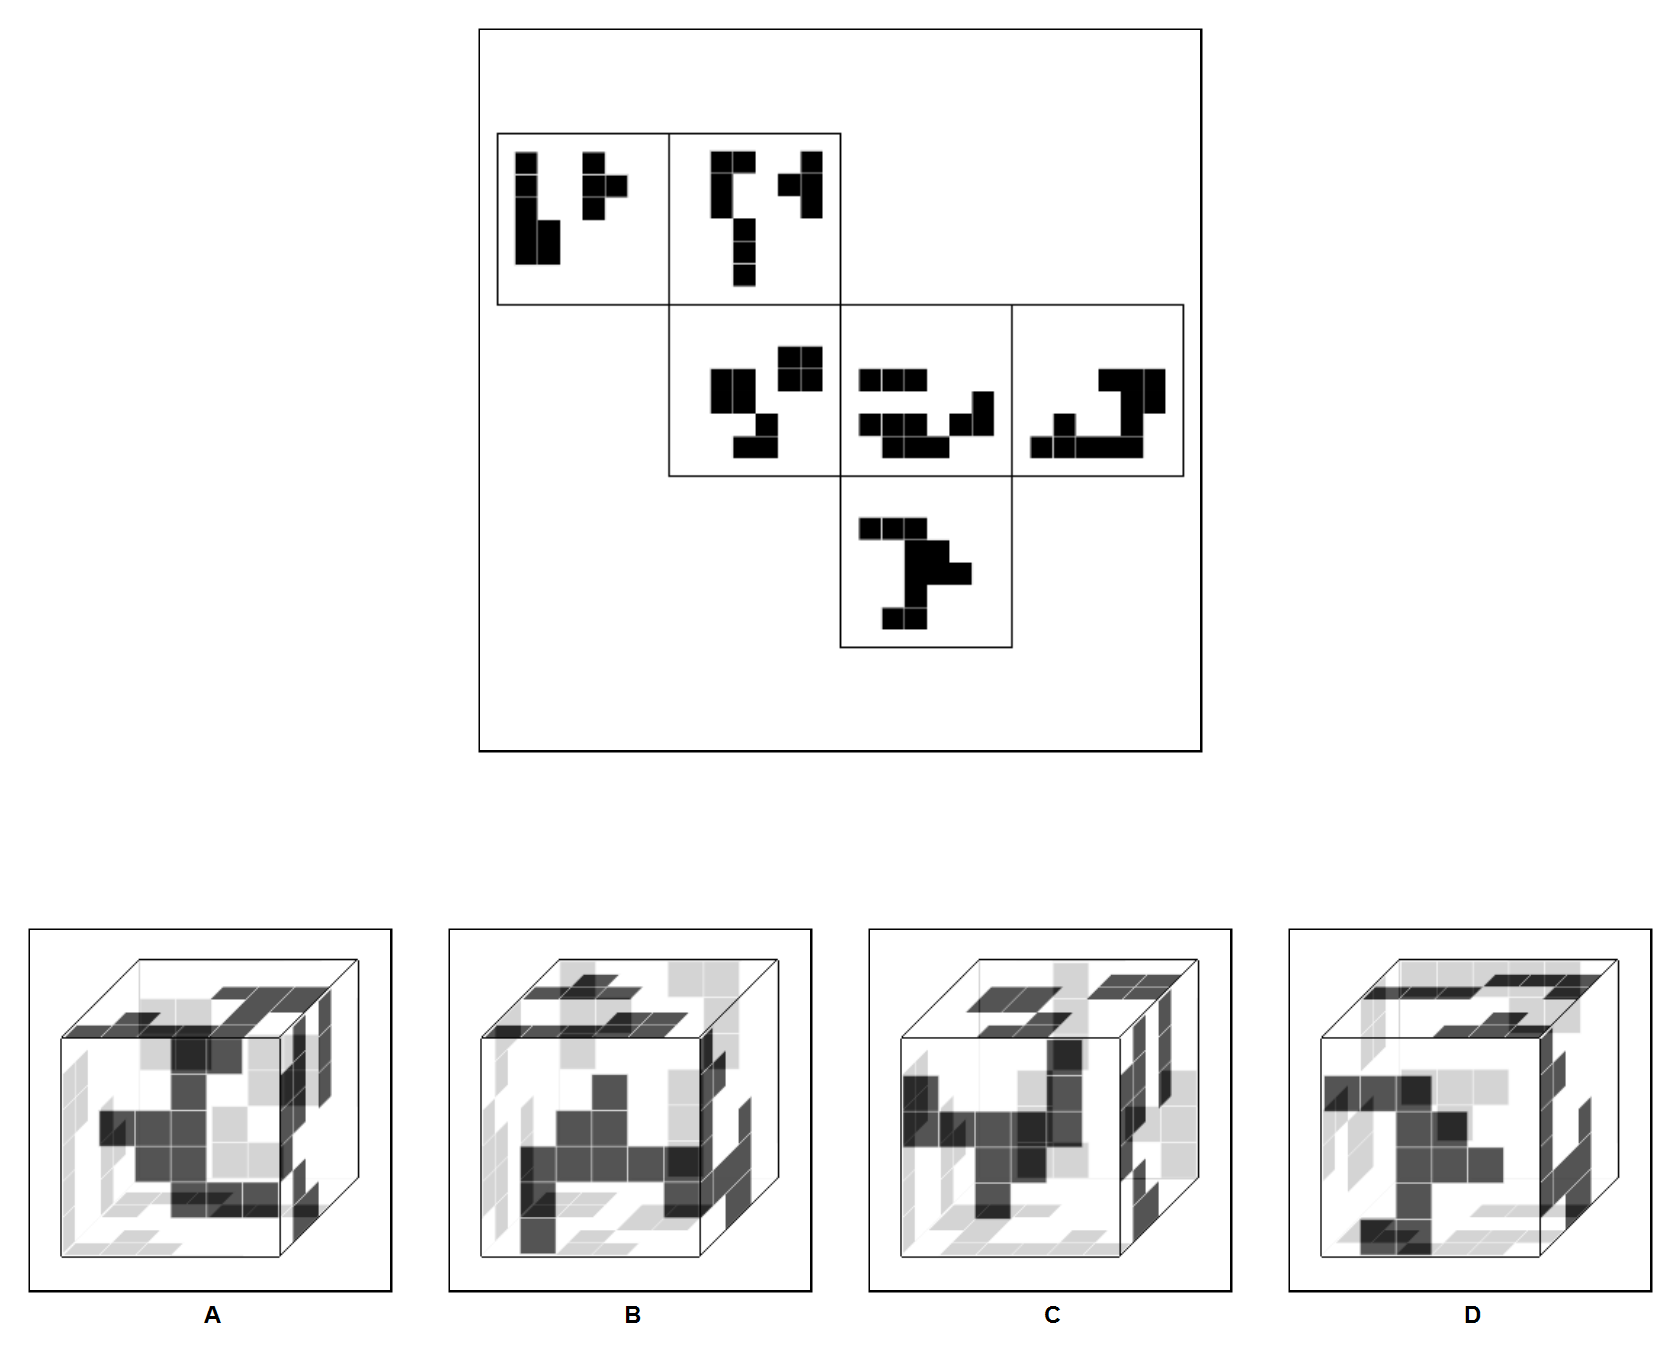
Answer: C